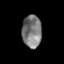
Tissue: prostate
Cell type: Myeloid cells
Senescence score: 0.3341
Nuclear area (px): 615
Mean DAPI intensity: 123.164